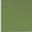
Piece: xx